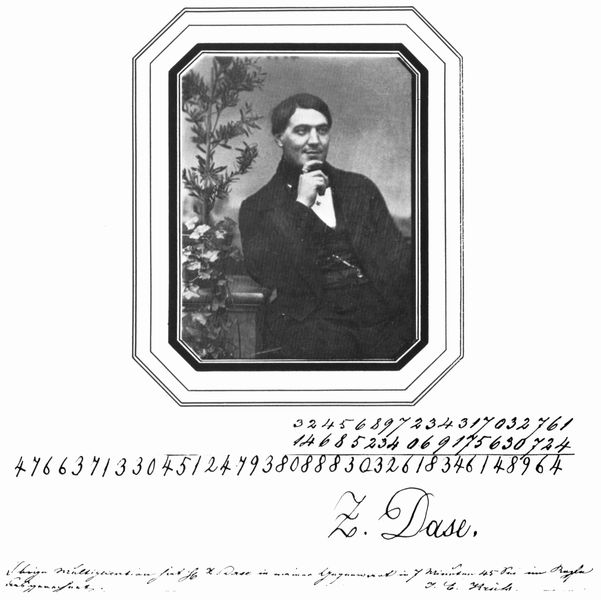
Titel: Zacharias Dase, zu seiner Zeit der berühmteste und schnellste Kopfrechner
Künstler: Carl Ferdinand Stelzner
Schlagwörter: hand, mann, weiß, blumen, geste, schwarz, säule, anzug, rahmen, portrait, porträt, sessel, sitzend, pflanze, kinn, scheitel, lächeln, schrift, frack, zahlen, ziffern, foto, fotografie, uhrkette, halbporträt, halbkörper, handschrift, studio, visitenkarte, z, dase